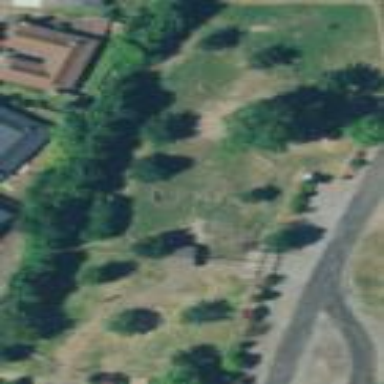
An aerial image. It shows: Fenced dog park area for leisure land.